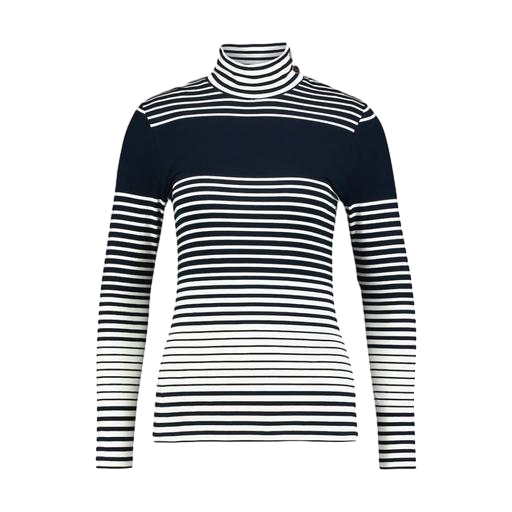
black striped polo neck top, roll neck, high-neck top, white background